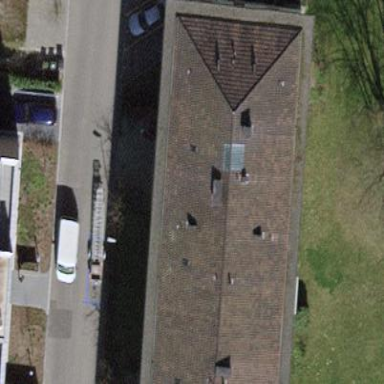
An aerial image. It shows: Hipped-roof tile apartments building.